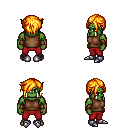
a pixel art fantasy rpg character, male body template, orc, green skin, brown sleeveless shirt, red pants, light blonde pixie cut hairstyle, cloth bracers, metal boots, four views (front, back, left, right), 2x2 character sprite sheet, small pixel art, hard edges, no anti-aliasing